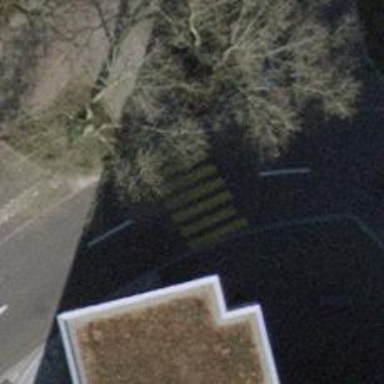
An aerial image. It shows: Uncontrolled footway crossing with markings.